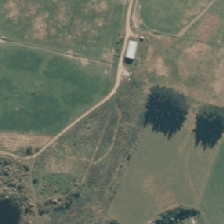
Land cover: shortrotation_cropland